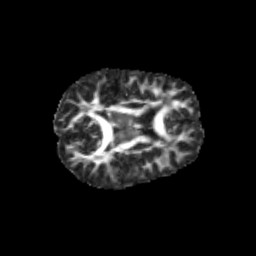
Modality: FA
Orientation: axial
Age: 9
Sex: female
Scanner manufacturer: siemens
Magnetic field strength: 3 T
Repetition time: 3.8 s
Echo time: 0.07 s